Question: For context, I am trying to find all viable solutions to this question:

here's the code I have so far, but I am having trouble with the part that is supposed to iterate through every possible combination.
'''
x = 1
y = 1
z = 10
a = 10
while x < 10 and y < 10 and z < 100 and a < 100: #iterates through every possible combination
x = x + 1
y = y + 1
z = z + 1
a = a + 1
if x != y: #checks if x and are the same
if a/x == z/y or z/x == a/y: #checks if x and y are proportional to a and z
a = str(a) #converting each int to string
z = str(z)
x = str(x)
y = str(y)
if a.count(x) < 1 and a.count(y) < 1 and z.count(y) <1 and z.count(x) < 1: #checks if any number reapeats
print(x, y, z, a) #prints viable solution'''
'''
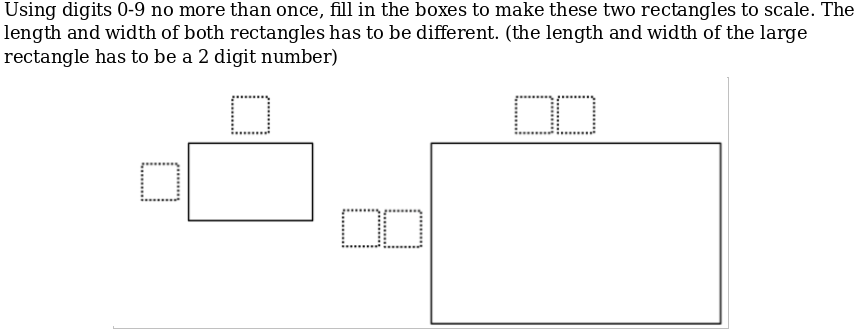
Answer: You have six boxes to fill. Just run through all permutations of 6 members and check the conditions:
'''
import itertools
for a,b,c,d,e,f in itertools.permutations([0,1,2,3,4,5,6,7,8,9],6):
if a == 0 or b == 0 or c == 0 or e == 0:
continue
if (10*c + d) / a == (10*e + f) / b:
print( a, b, c*10+d, e*10+f )
'''
It looks like there are 57 solutions.